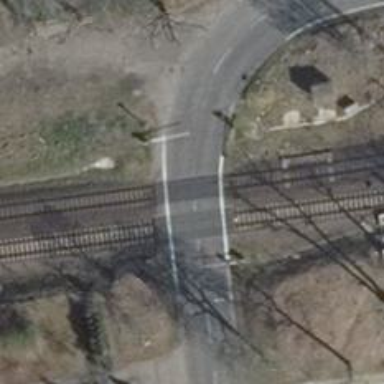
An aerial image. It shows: Level crossing with lights at railway intersection.